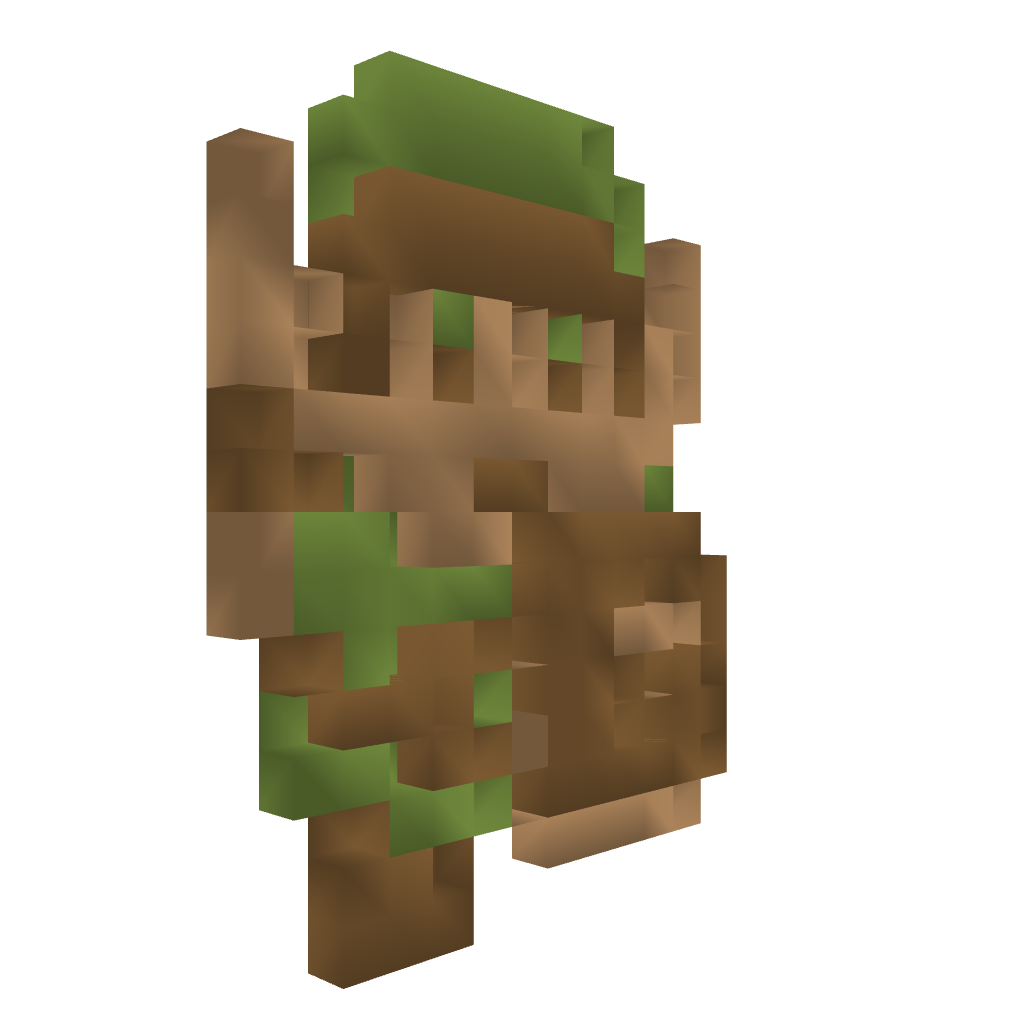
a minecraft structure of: Link 8-Bit Style high quality